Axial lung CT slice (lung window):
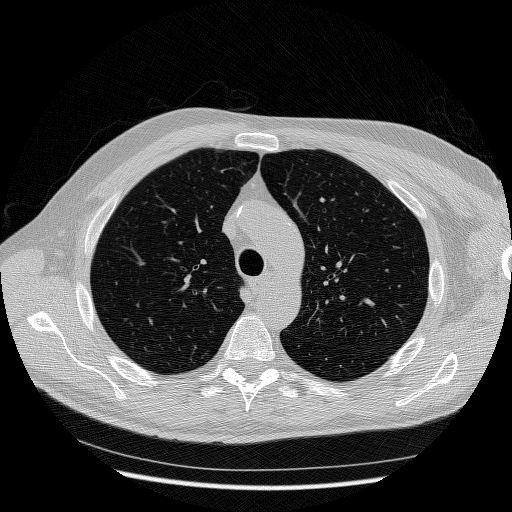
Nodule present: no